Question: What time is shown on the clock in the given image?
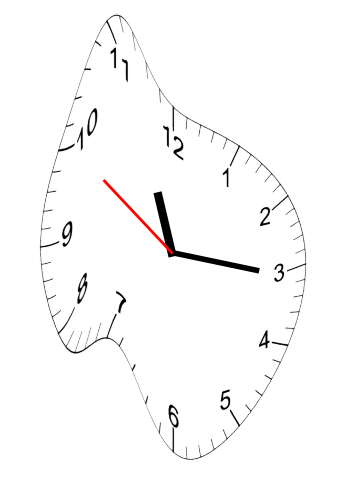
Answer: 11:15:50